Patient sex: M
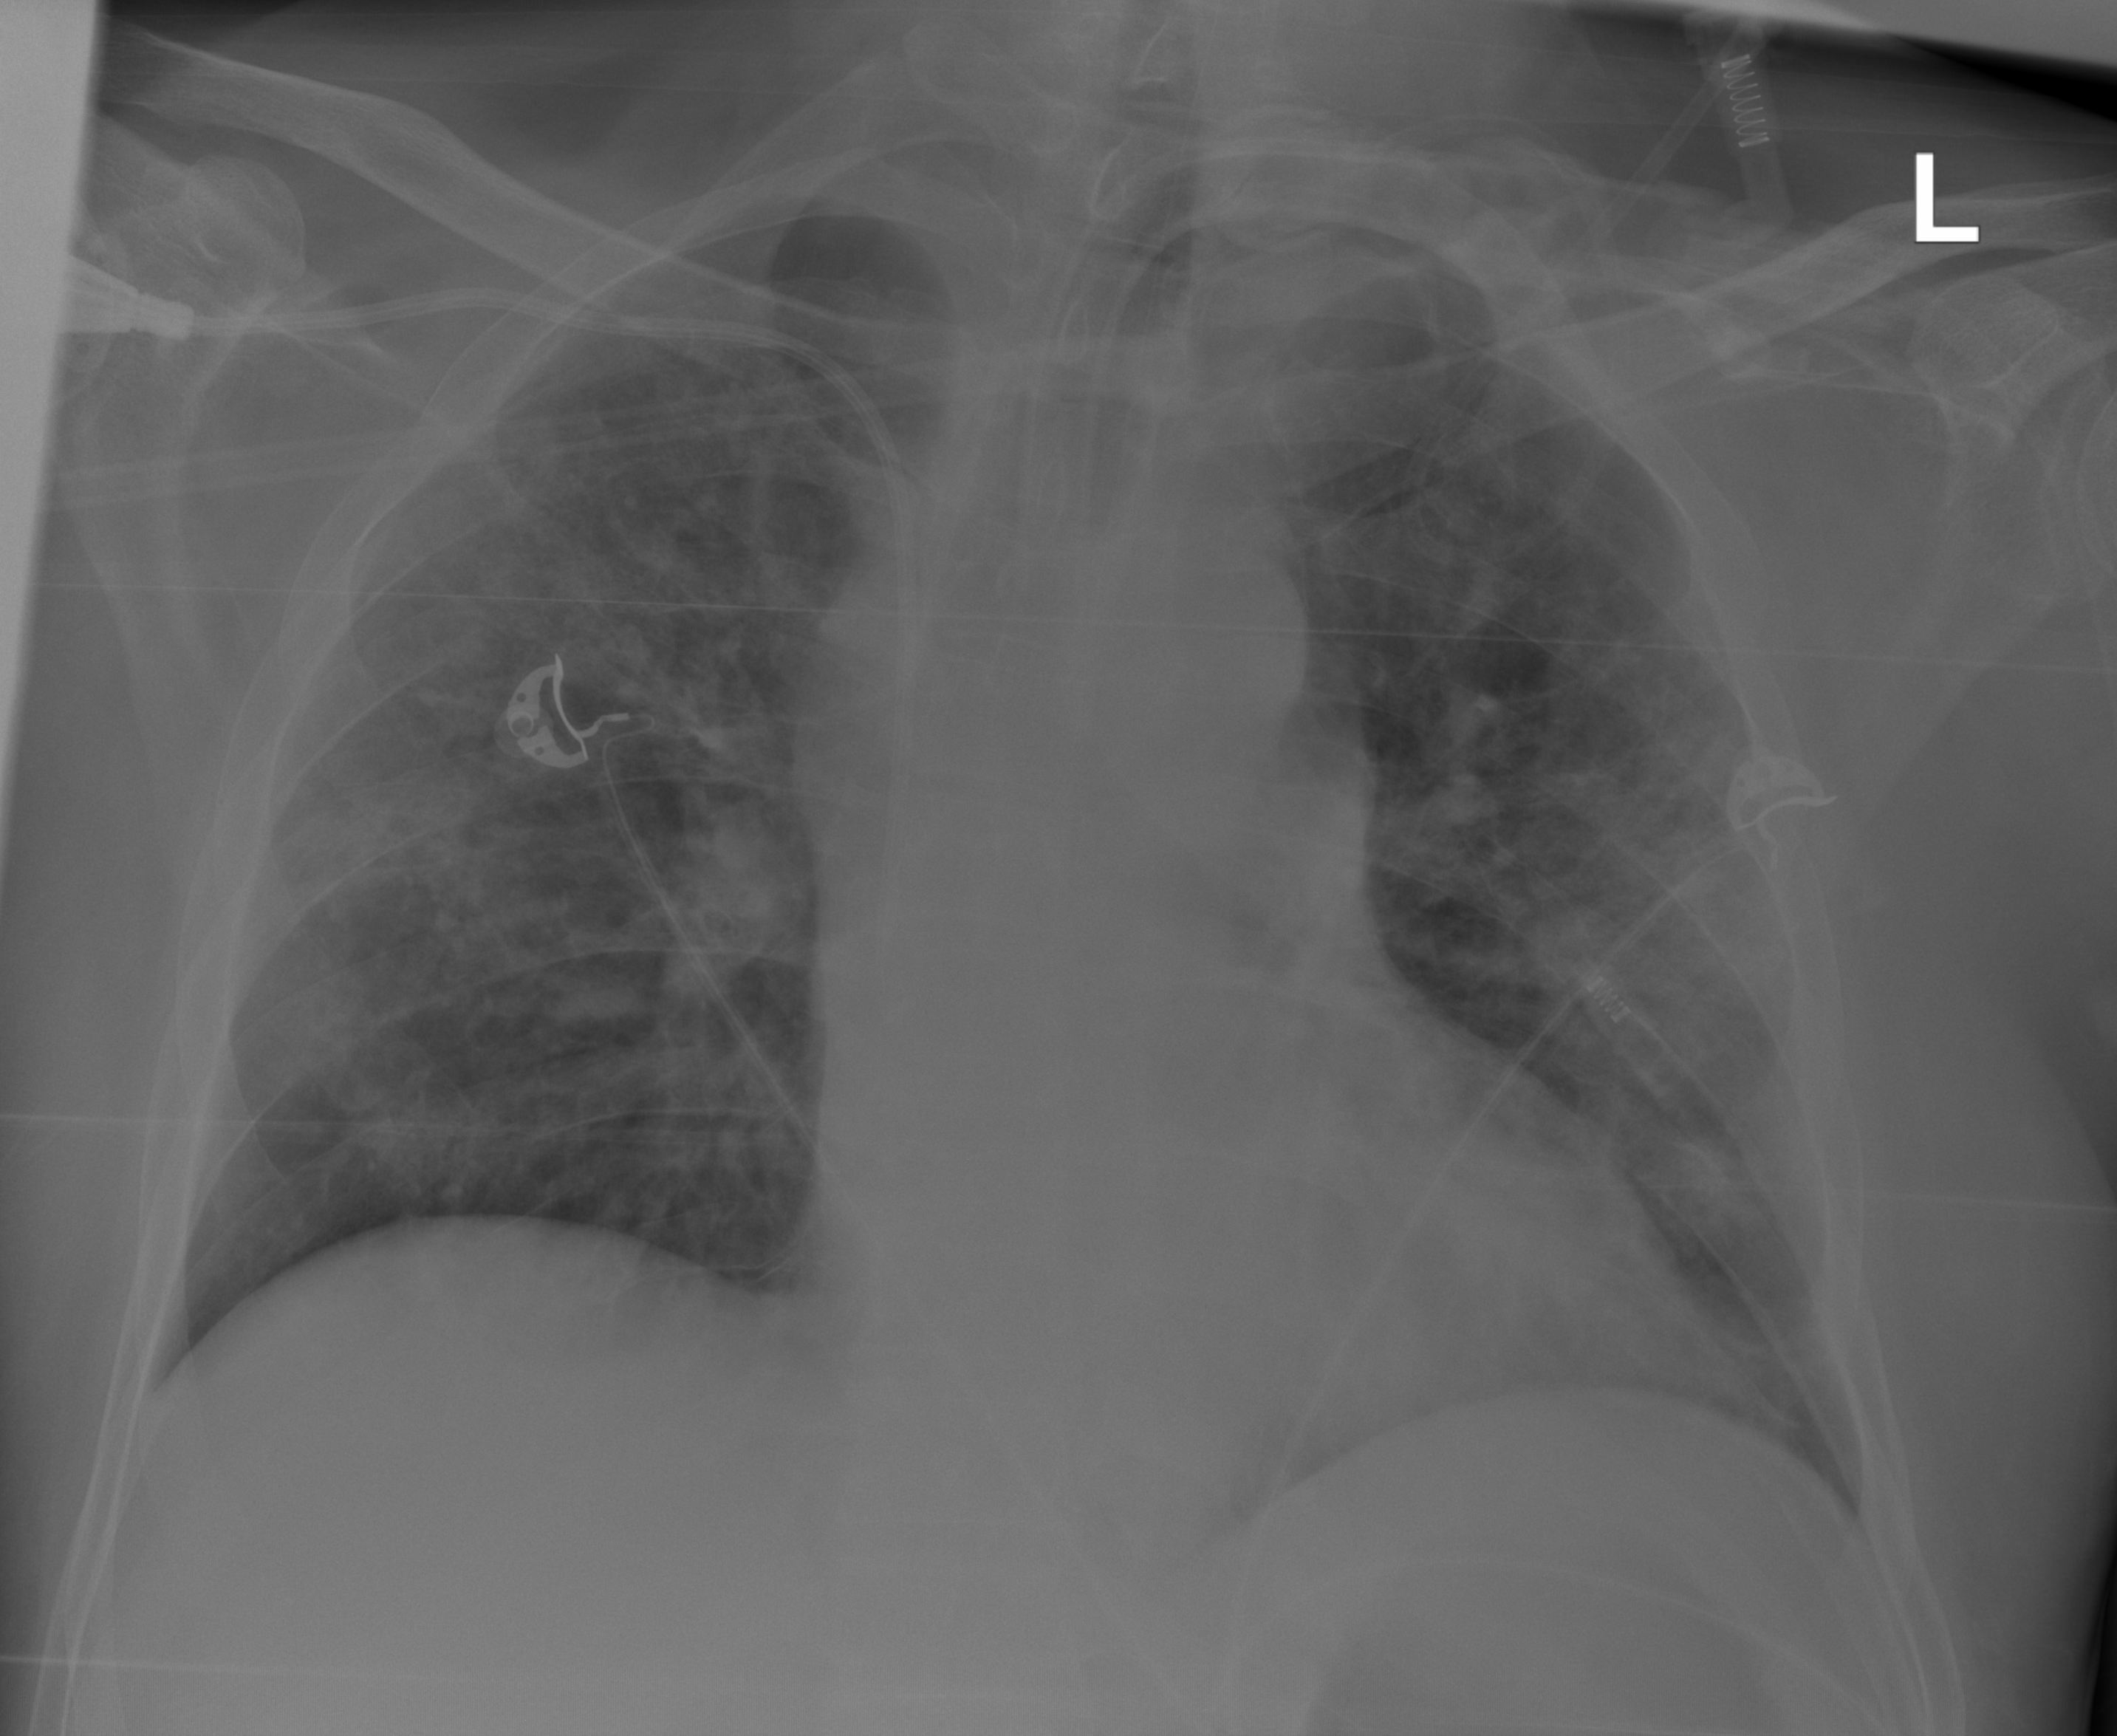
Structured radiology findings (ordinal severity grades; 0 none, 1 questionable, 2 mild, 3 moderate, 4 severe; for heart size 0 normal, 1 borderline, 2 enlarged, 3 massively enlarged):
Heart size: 1
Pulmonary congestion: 0
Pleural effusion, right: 0
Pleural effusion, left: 0
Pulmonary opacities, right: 3
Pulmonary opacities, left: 3
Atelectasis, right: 2
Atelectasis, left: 2